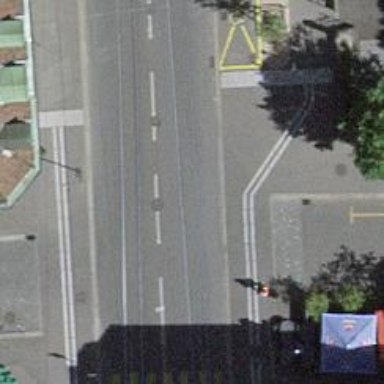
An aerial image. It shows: Unmarked crossing on the road.